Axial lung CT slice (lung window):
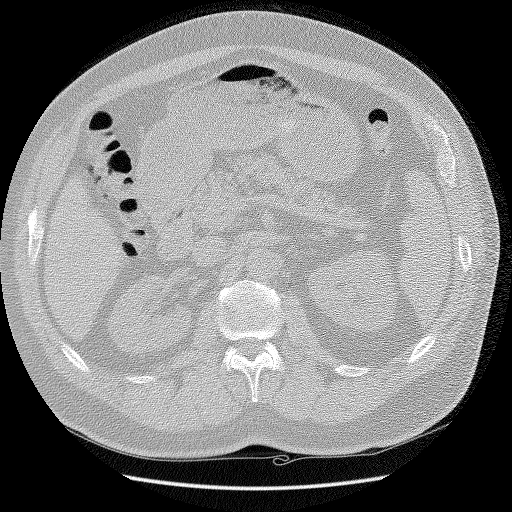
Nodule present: no